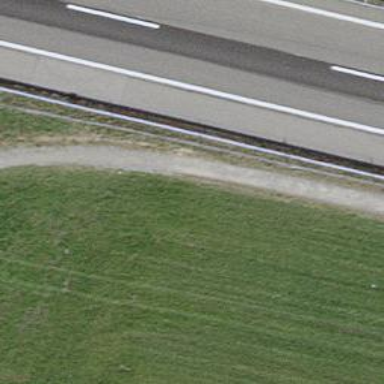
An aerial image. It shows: Path.